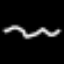
Label: squiggle